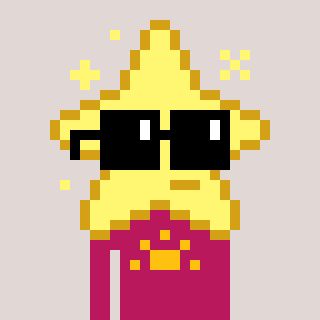
a pixel art character with square black sunglasses, a star-shaped head and a darkpink-colored body on a warm background